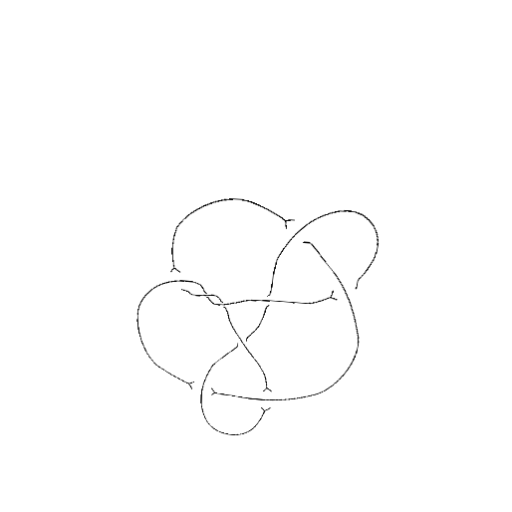
Crossing number: 9